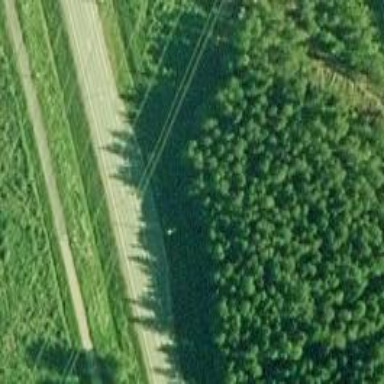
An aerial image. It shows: Rest area on the road.